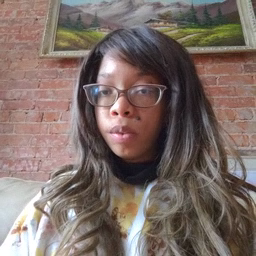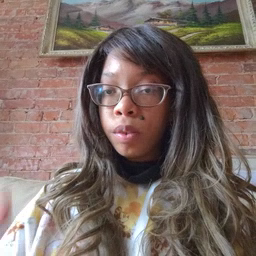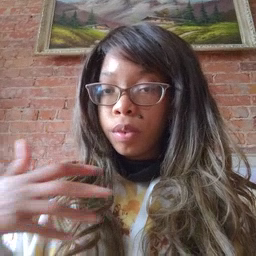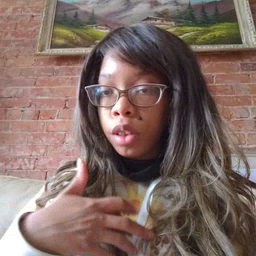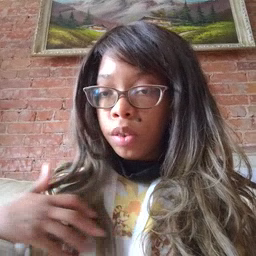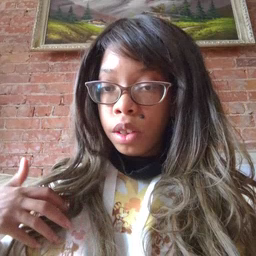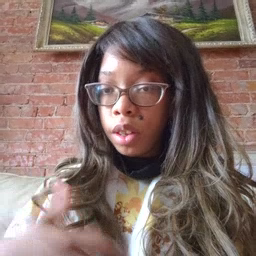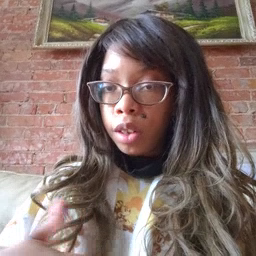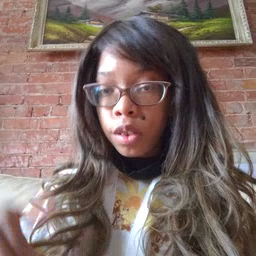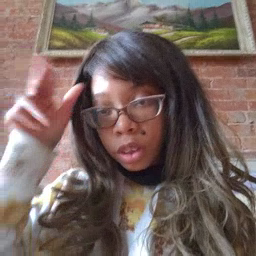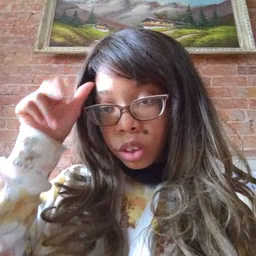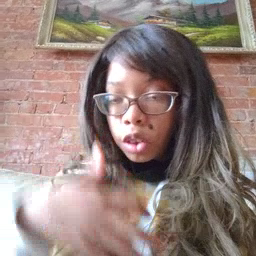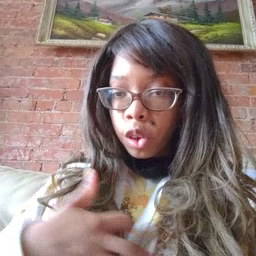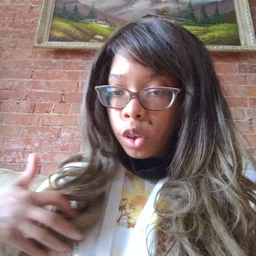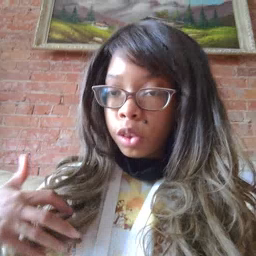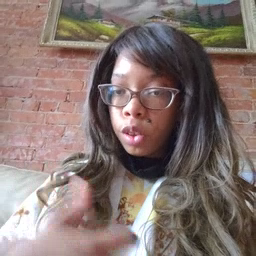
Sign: zebra